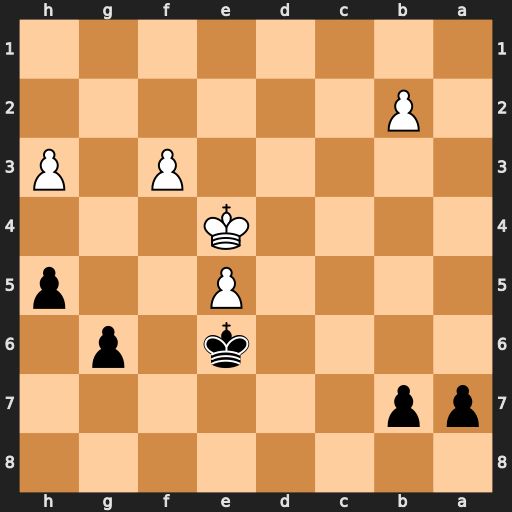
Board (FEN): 8/pp6/4k1p1/4P2p/4K3/5P1P/1P6/8
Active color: b
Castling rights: -
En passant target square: -
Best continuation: g5 f4 gxf4